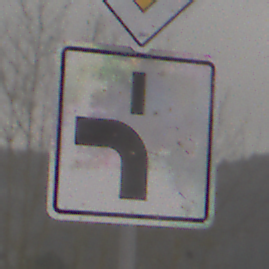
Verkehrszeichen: VerlaufVorfahrtsstrasse5
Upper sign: Vorfahrtsstrasse
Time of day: Midday
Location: Outdoor (Nature)
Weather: Overcast
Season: Winter
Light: Natural